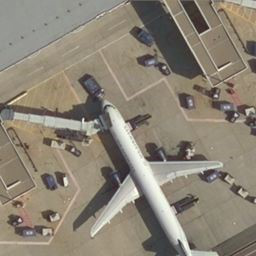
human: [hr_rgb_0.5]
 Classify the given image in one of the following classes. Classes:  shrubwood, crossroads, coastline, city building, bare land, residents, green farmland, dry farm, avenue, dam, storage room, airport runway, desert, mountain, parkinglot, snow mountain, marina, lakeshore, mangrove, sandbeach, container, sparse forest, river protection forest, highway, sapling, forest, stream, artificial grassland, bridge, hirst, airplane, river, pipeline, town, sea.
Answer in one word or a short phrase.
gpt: airplane